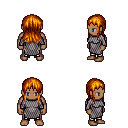
a pixel art fantasy rpg character, male body template, human, dark skin, chain mail, gold greaves, dark blonde unkempt hairstyle, four views (front, back, left, right), 2x2 character sprite sheet, small pixel art, hard edges, no anti-aliasing